Question: I have a 'div' and its THREE 'span' 'children', By using 'JQuery' when I 'click' on 'div' then using following 'function' I am able identify that which 'child' was 'target' or 'clicked'
'''
$('.unitContainer').on('click','span',function(){
$('.unitContainer').children('span').each(function () {
$(this).css('color','white');
});
console.log($(this).text()); // "this" is the current element in the loop
$(this).css('color','black'); // This line change attribute of targeted div
});
'''
Now I want this event if that div will the custom control on Map.
I tried this:
'''
google.maps.event.addDomListener(unitControlDiv, 'click', function() {
$('.unitContainer').children('span').each(function () {
$(this).css('color','white');
});
$(unitControlDiv).css('color','black');
});
'''
And this:
'''
google.maps.event.addDomListener(unitControlDiv, 'click', function() {
$('.unitContainer').children('span').each(function () {
$(this).css('color','white');
});
$(this).css('color','black');
});
'''
But both not working. What I do now to make it working?
1 : Default Control
2 : My Control (Custom Control) (Div with 3 spans)

This <URL> get targeted 'span' using 'JQuery'
and
This <URL> didn't get work.
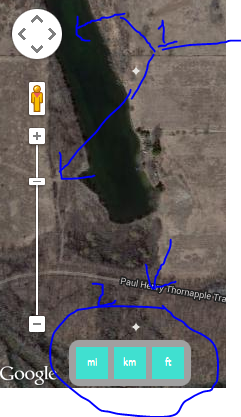
Answer: One possible solution with mouse event target:
'''
google.maps.event.addDomListener(unitControlDiv, 'click', function(evt) {
$('.unitContainer').children('span').each(function () {
$(this).css('color', 'white');
});
//$(this).css('color', 'black');
evt.target.setAttribute('style', 'color: black');
});
'''
Example <URL>.
Change of attribute could be localized using, for example:
'''
var innerText = evt.target.innerText;
if (innerText == 'mi' || innerText == 'km' || innerText == 'ft') {
evt.target.setAttribute('style', 'color: black');
}
'''
<URL>.